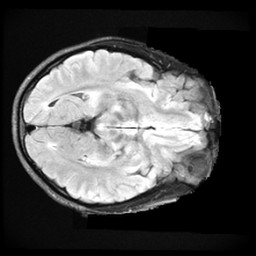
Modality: FLAIR
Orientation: axial
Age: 28
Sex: female
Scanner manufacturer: ge
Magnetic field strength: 3 T
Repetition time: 11 s
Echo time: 0.1497 s